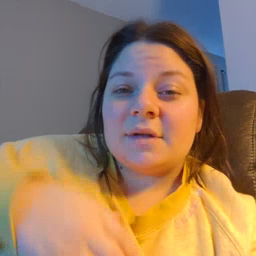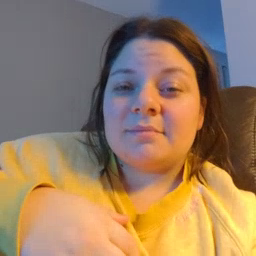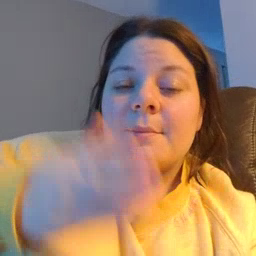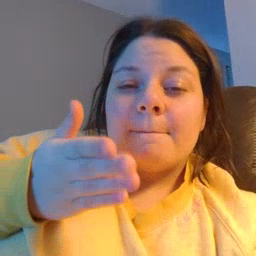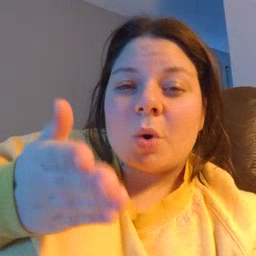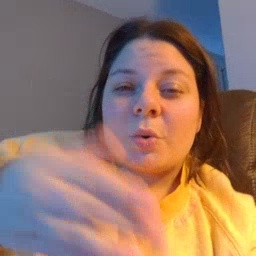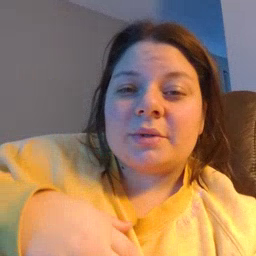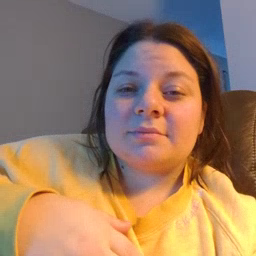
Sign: boat